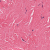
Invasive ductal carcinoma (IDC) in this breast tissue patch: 0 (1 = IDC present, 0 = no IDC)